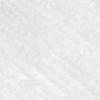
Label: no_change